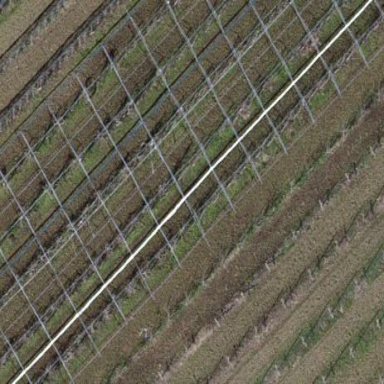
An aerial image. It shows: Greenhouse.